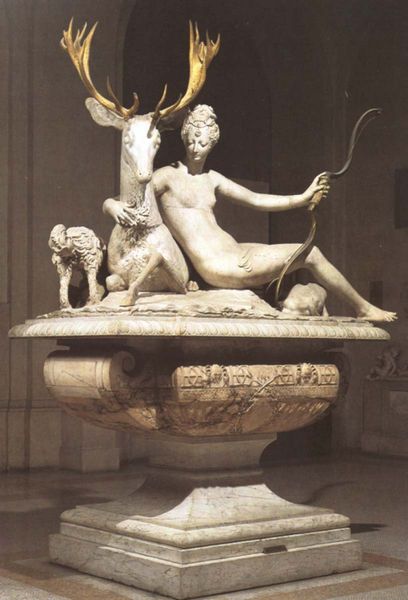
Titel: Brunnenfigur aus dem Schloss von Anet, Diana
Künstler: Jacquiot Ponce
Schlagwörter: akt, fuß, hand, nackt, sitzen, frau, marmor, hund, tier, halten, mensch, sockel, stein, gold, sitzend, brunnen, skulptur, statue, farbig, umarmung, bogen, wild, podest, foto, vergoldet, schlange, göttin, hirsch, schnauze, umfassen, geweih, diana, halten hand